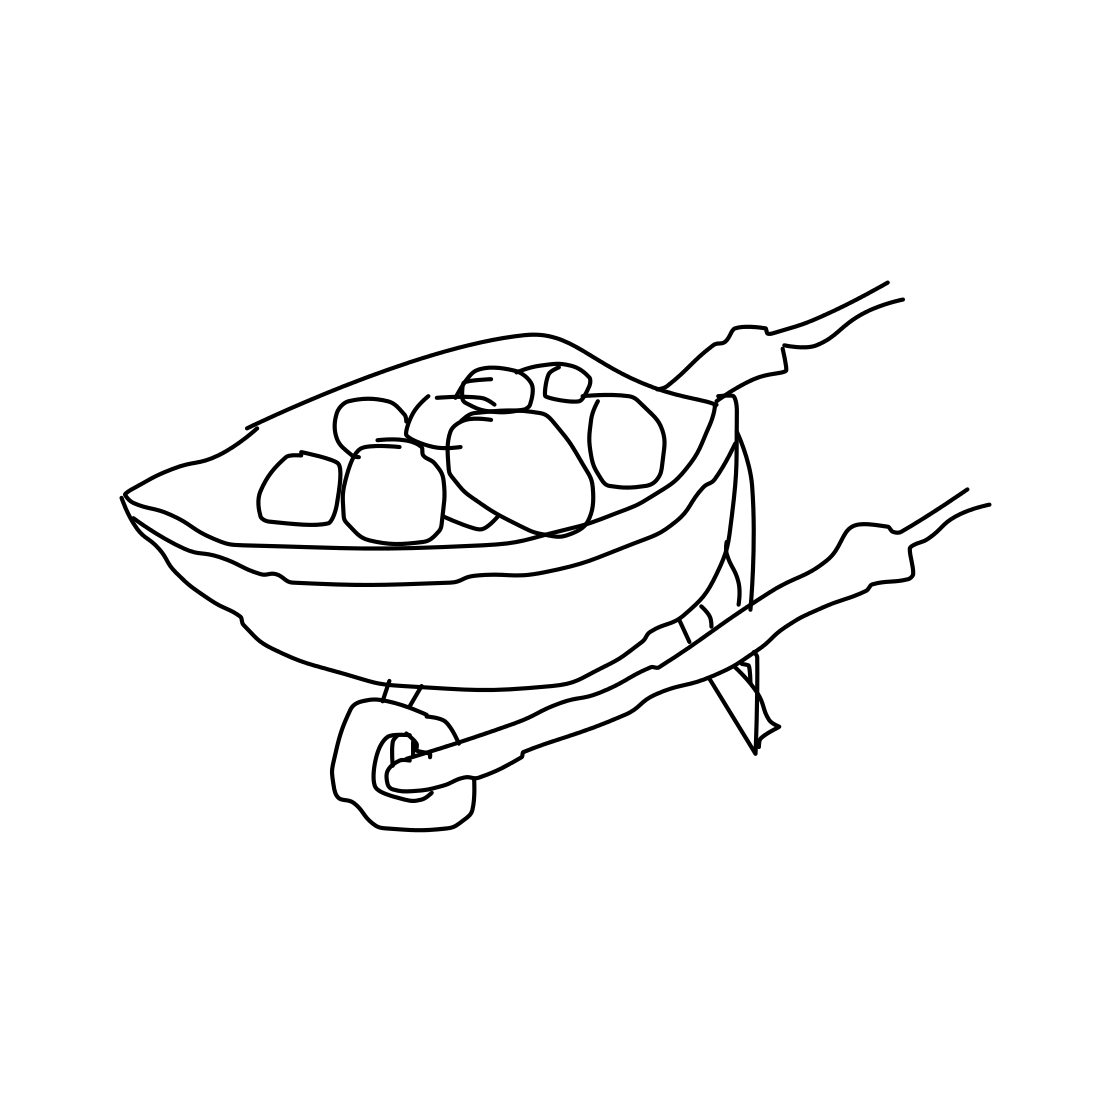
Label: wheelbarrow